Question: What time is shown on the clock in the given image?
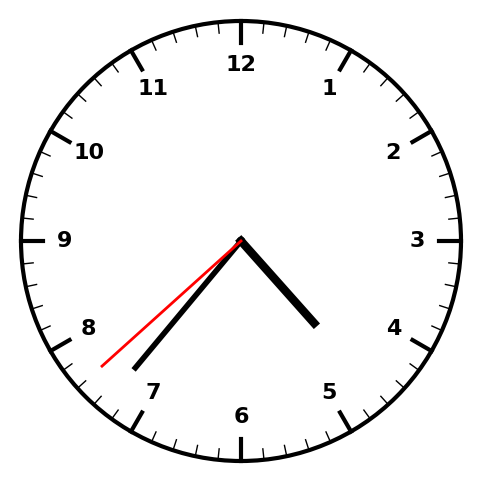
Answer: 04:36:38